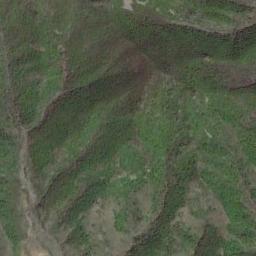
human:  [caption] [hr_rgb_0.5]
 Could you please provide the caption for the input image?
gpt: The folded mountain consists of some ridges and valleys and is covered with some vegetation .

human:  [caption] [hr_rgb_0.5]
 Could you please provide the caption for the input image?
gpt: Many trees are on the mountain .

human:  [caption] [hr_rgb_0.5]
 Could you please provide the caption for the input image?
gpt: This mountain is completely covered by vegetation .

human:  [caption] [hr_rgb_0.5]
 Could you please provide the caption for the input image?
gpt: The mountain is full of green plants with lines of bare land .

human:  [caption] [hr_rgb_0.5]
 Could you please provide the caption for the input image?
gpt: There are green forests on the mountain .